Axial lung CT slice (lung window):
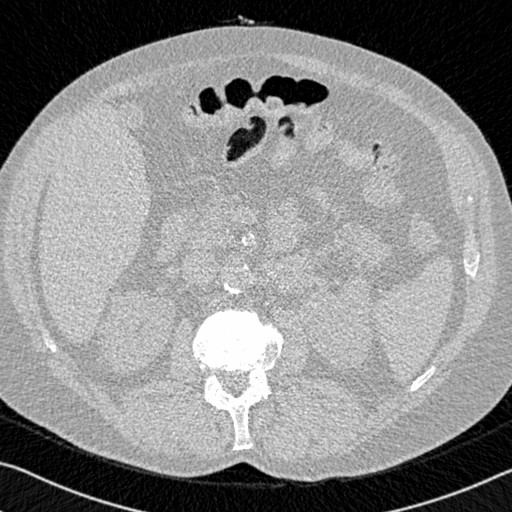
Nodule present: no